Question: Are C libraries linked with first with ? I mean, look at the image found at <URL>
:

It's "" that after generating object-code the libraries are being linked. I mean, we use the source code while putting the includes!
So.. Thanks!
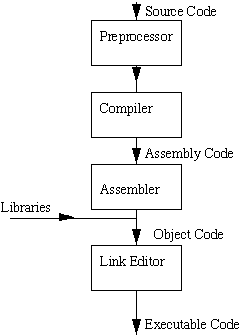
Answer: That diagram is correct.
When you '#include' a header, it essentially copies that header into your file. A header is a list of types and function declarations and constants, etc., but doesn't contain any actual code (C++ and inline functions notwithstanding).
Let's have an example:
'''
int foo(int num);
'''
'''
int foo(int num)
{
return num * 2;
}
'''
'''
#include <stdio.h>
#include "library.h"
int main(void)
{
printf("%d
", foo(100));
return 0;
}
'''
When you '#include' , you get the declaration of 'foo()'. The compiler can freely insert calls to 'foo()' despite this. The linker, seeing a call to 'foo()' in , and seeing the code in , knows that any calls to 'foo()' should go to that code.
In other words, the compiler tells the linker what function to call, and the linker (given all the object code) knows where that function actually is.
(Thanks to Fiddling Bits for corrections.)